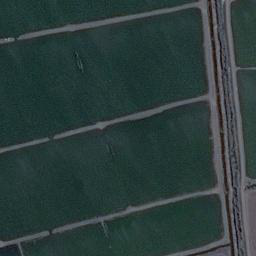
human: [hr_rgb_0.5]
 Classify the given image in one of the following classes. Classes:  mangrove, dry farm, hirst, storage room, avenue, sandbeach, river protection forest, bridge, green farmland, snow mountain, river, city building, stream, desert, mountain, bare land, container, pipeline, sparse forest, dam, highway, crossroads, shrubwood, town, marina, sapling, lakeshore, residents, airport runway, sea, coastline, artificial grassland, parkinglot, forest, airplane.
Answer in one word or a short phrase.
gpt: green farmland